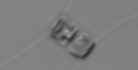
Label: Chaetoceros_similis